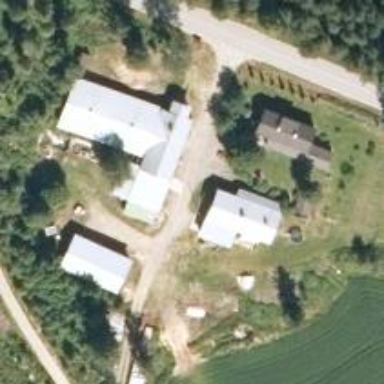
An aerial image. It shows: Farmyard area.